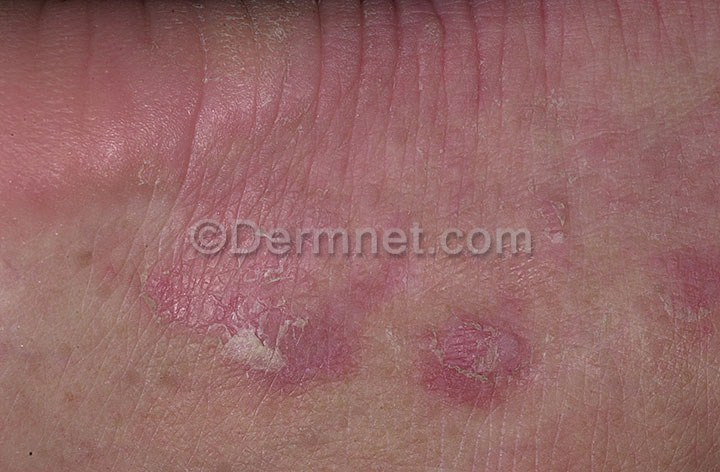
Disease: Tinea Ringworm Candidiasis and other Fungal Infections